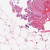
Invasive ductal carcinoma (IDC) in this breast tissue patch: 0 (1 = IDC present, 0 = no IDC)